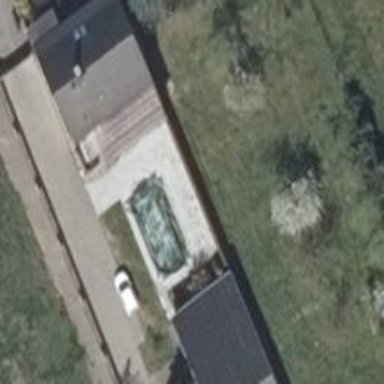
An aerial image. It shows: Swimming pool located in leisure land.